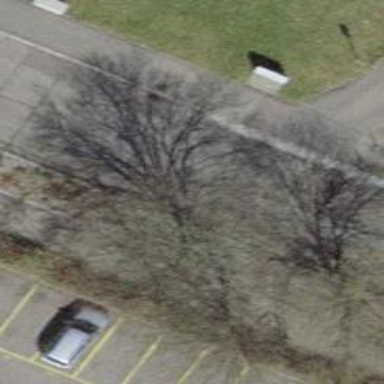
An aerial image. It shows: Residential road with asphalt surface. It has sidewalks on both sides and opposite cycleway.